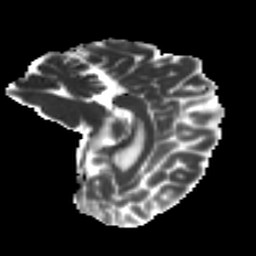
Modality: MD
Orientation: sagittal
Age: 36
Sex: female
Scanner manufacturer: ge
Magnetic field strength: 3 T
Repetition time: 7.8 s
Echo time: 0.0606 s